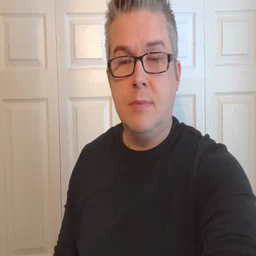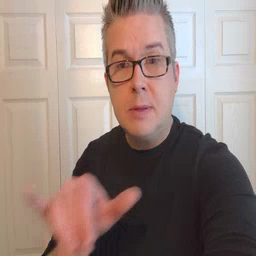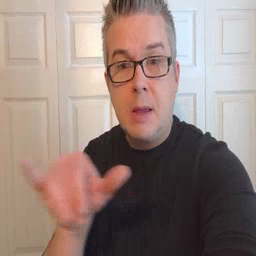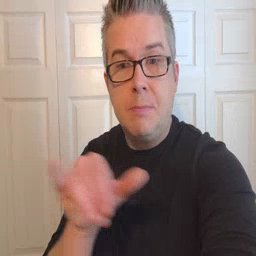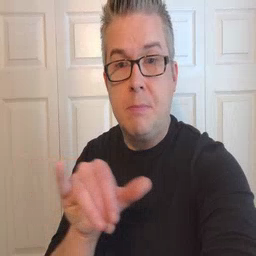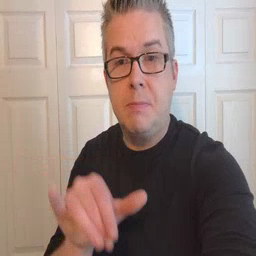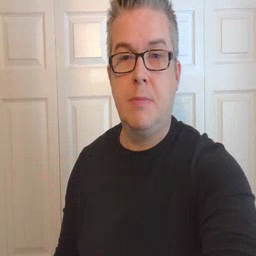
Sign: same